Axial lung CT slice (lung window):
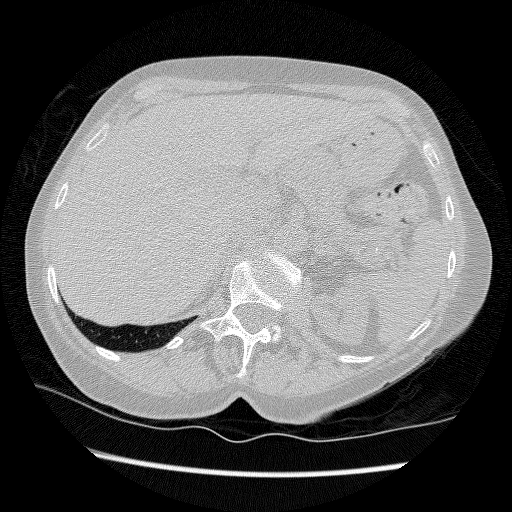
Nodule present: no